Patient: sex M, age 22
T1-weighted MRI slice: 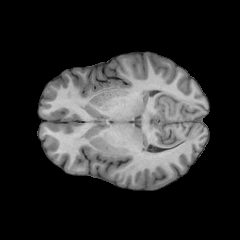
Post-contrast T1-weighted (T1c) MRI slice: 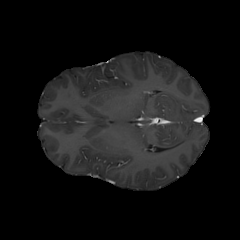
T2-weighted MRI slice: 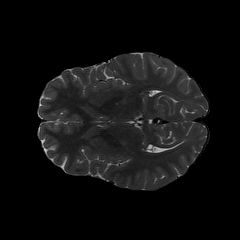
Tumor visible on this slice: no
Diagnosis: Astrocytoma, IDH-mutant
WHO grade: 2